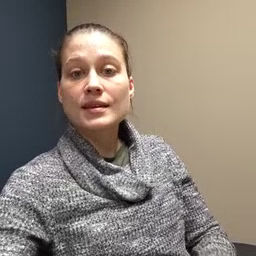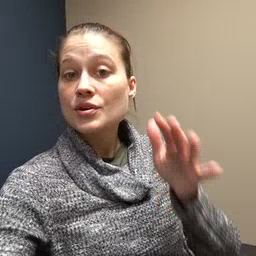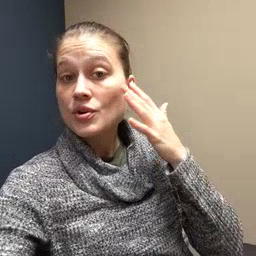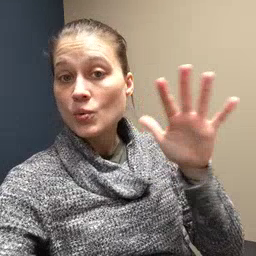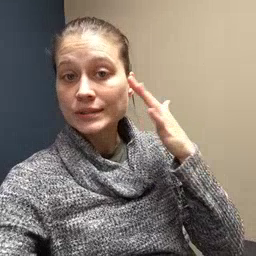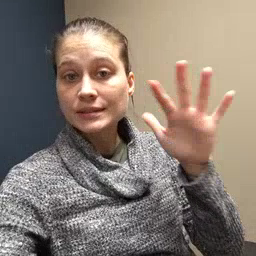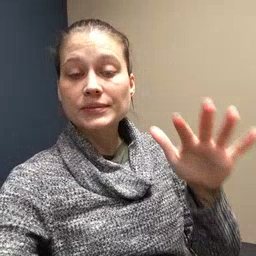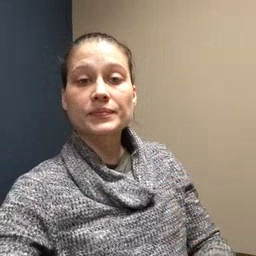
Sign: noisy